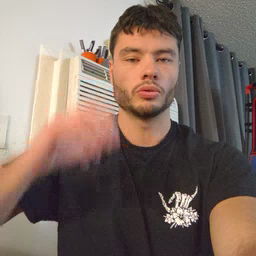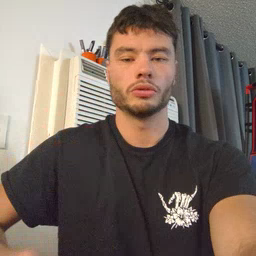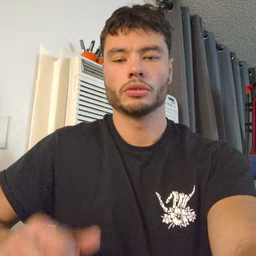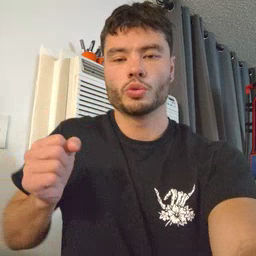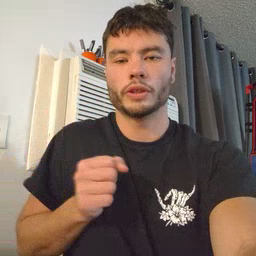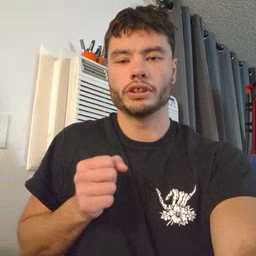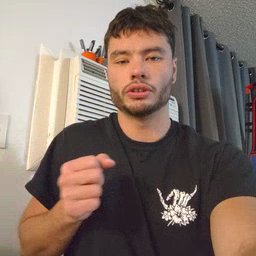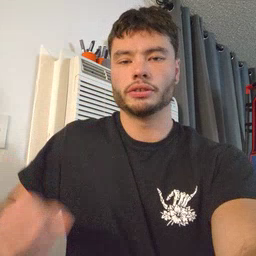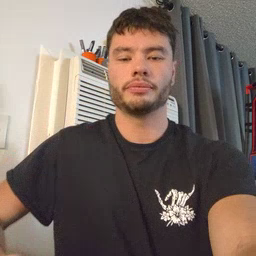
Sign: refrigerator